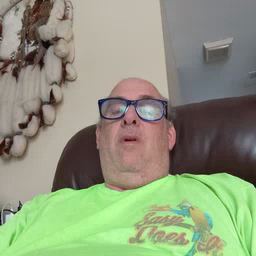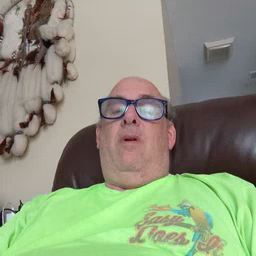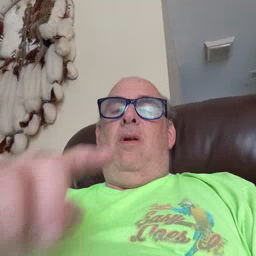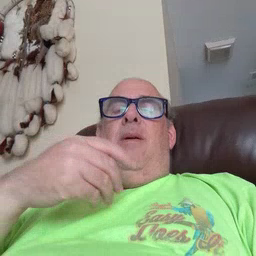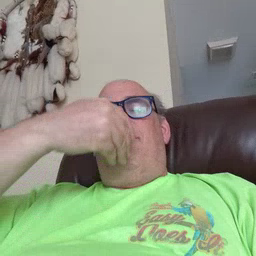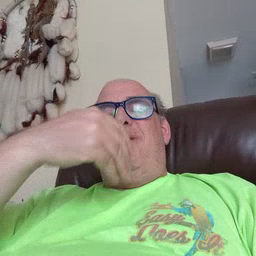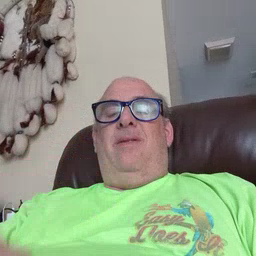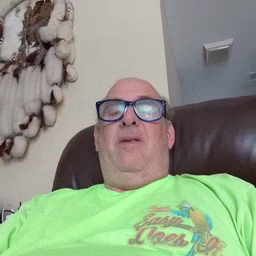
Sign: pizza